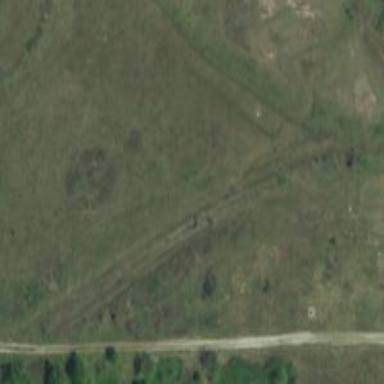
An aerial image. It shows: Abandoned railway.